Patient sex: M
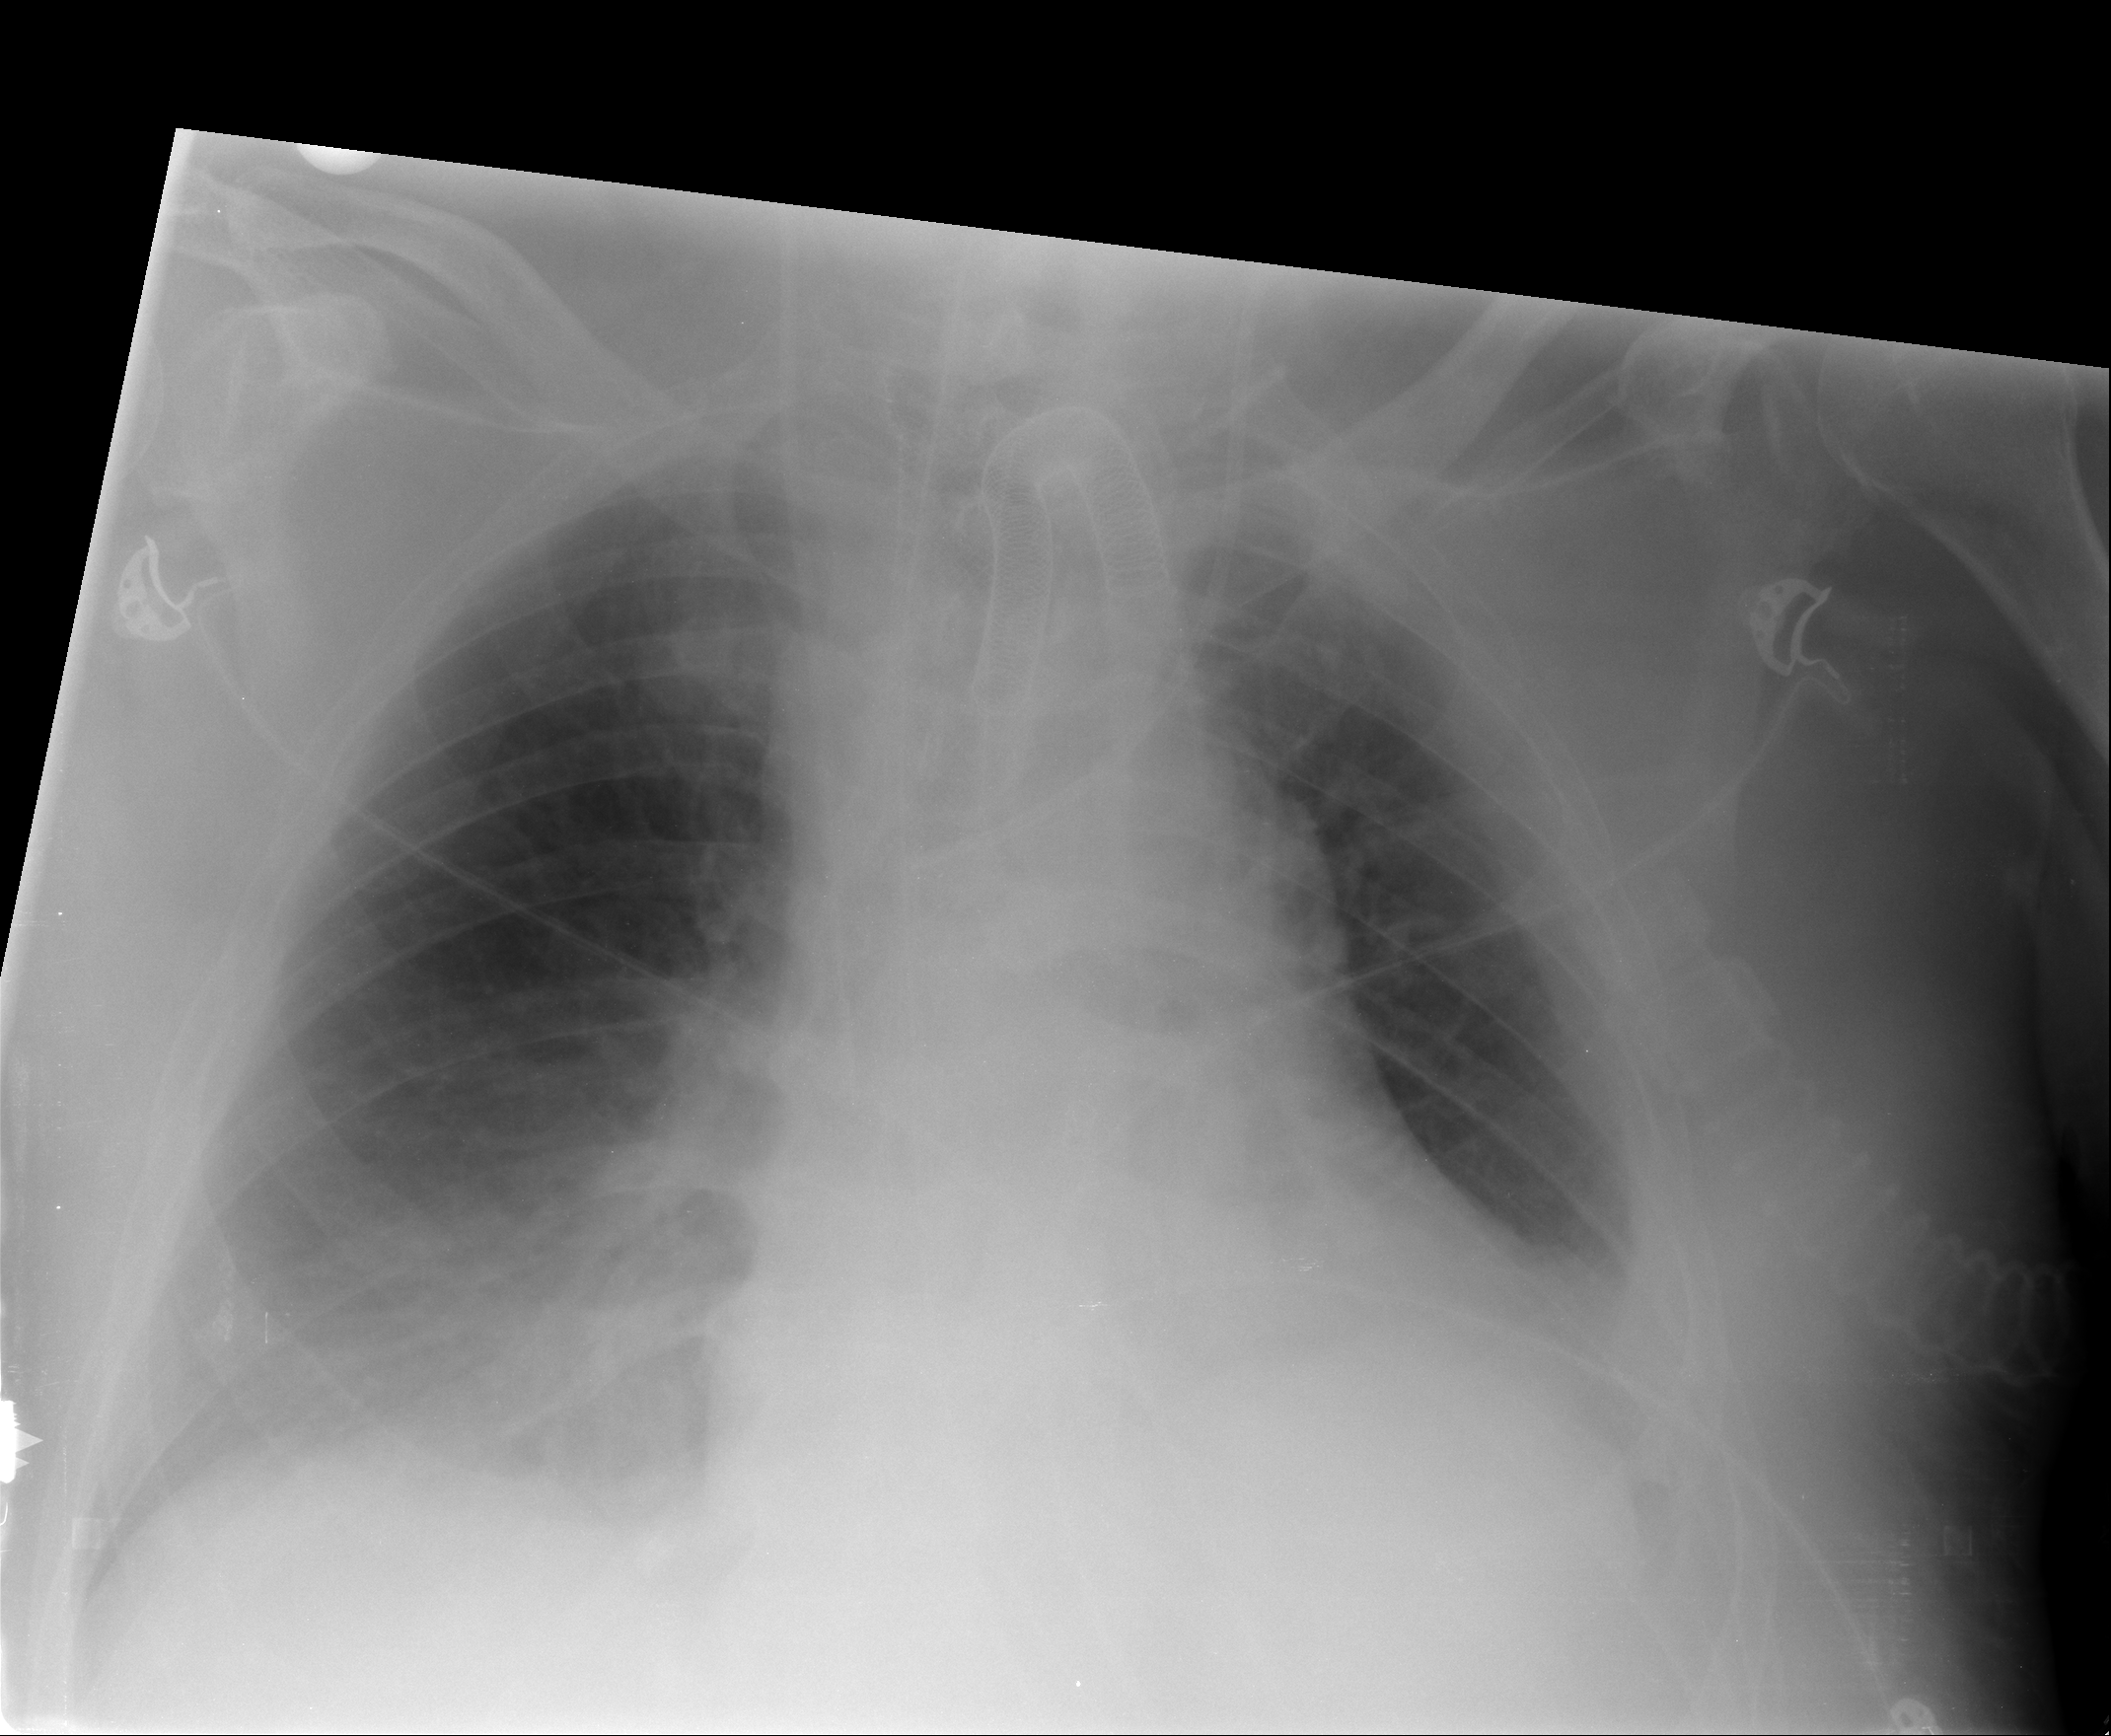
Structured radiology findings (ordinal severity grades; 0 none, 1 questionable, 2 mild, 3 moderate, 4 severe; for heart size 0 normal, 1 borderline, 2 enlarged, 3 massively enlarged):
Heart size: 2
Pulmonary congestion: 2
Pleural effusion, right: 2
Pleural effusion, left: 2
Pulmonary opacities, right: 0
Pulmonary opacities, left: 0
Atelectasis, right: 2
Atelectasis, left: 2